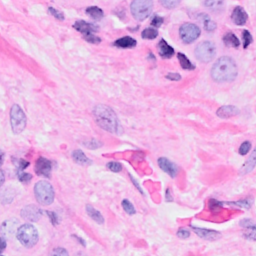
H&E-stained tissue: Breast